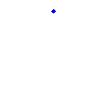
Particle: proton